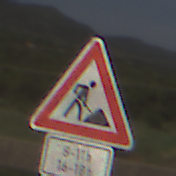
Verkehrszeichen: Arbeitsstelle
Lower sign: ZeitangabenOhneBeschraenkungAufWochentage2
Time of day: MorningAfternoon
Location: Outdoor (RoadRail)
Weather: PartlyCloudy
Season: NotSpecified
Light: Natural